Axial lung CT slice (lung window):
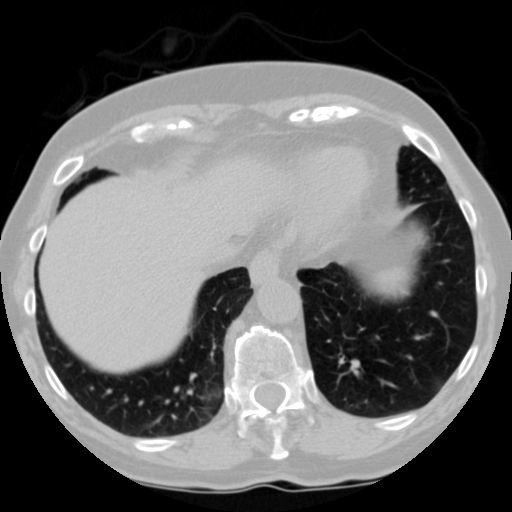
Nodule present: no